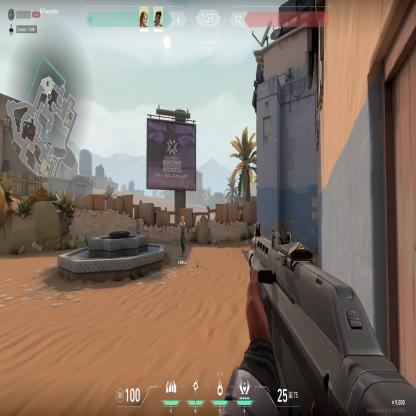
Label: teammate